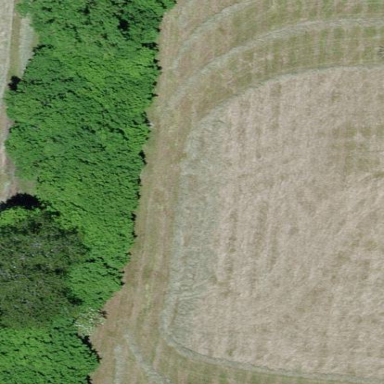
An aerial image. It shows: Hedge acting as barrier.